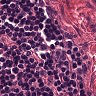
Metastatic tissue present: no